Question: So, I'm in assembly class, and to keep things interesting, we have tournaments bi-weekly with Core Wars. I'm trying to make a simple application that copies an IMP further down in memory, then jumps back and has two IMPs going at the same time. The idea is once I get this part working to put it into a tight loop and make more than two.
Here's my code:
'''
JMP START ; Jump to the starting point
ADDR DAT #1, #0 ; Remember the last address we dropped at
MOVE MOV 0, 1 ; The imp to be copied
START ; Starting point
ADD #-1, ADDR ; Take 1 off the address
ADD #80, ADDR ; Move 80 forward
ADD #1, ADDR ; Make that 81
MOV MOVE, ADDR ; Move the imp to the ADDR
SPL ADDR ; Split a new processes at the ADDR
JMP MOVE
'''
However, what's happening is the first 'MOV'/'SPL' doesn't work, and so only the first IMP is running. Where am I going wrong in this logic? It works if I remove 'ADDR' and just use a magic number.
Here's a screen snippet of the memory before it starts running.

Thanks.
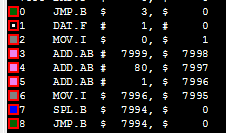
Answer: change:
'''
MOV MOVE, ADDR ; Move the imp to the ADDR
SPL ADDR ; Split a new processes at the ADDR
'''
to:
'''
MOV MOVE, @ADDR ; Move the imp to the ADDR
SPL @ADDR ; Split a new processes at the ADDR
'''
And change 'JMP MOVE' to 'JMP START' if you want the loop to work.
Plus you should change the first line to 'ORG START' instead of 'JMP START'
---
I think i misunderstood part of you question, it looks like you're only trying to create two imp processes whereas i said to make a loop, you have only 2 imps running if you make it something like this:
'''
org start
addr dat #0, #1
start
add #80, addr
mov imp, @addr
spl @addr
imp mov $0, $1
'''
But it doesn't jump back to the start and overwrite the original instructions.